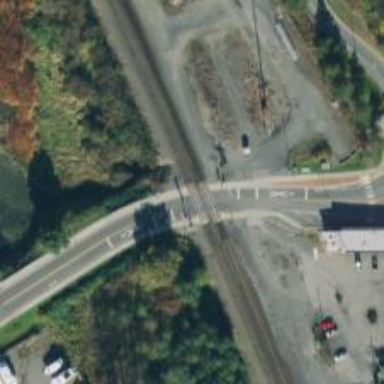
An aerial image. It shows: Crossing for the railway.